Question: I add the code:
'''
JUnitSampler junitSampler=new JUnitSampler();
String UserId=junitSampler.getThreadContext().getVariables().get("username");
'''
to Junit code I see an error red squiggly lines in Eclipse at 'import org.apache.jmeter.protocol.java.sampler.JUnitSampler;'
How to clear the following error:

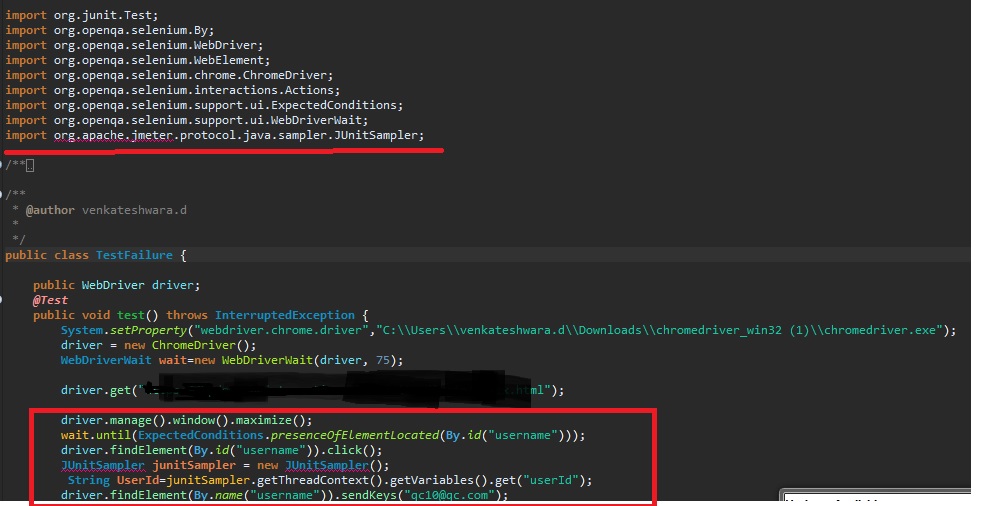
Answer: you are missing 'ApacheJMeter_junit.jar' in your classpath.
jar includes the 'JUnitSampler' class you are missing.
The jar can be found inside 'JMETER_HOME\lib\ext' folder